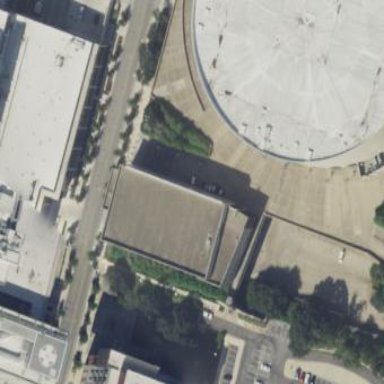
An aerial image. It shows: University basketball stadium.